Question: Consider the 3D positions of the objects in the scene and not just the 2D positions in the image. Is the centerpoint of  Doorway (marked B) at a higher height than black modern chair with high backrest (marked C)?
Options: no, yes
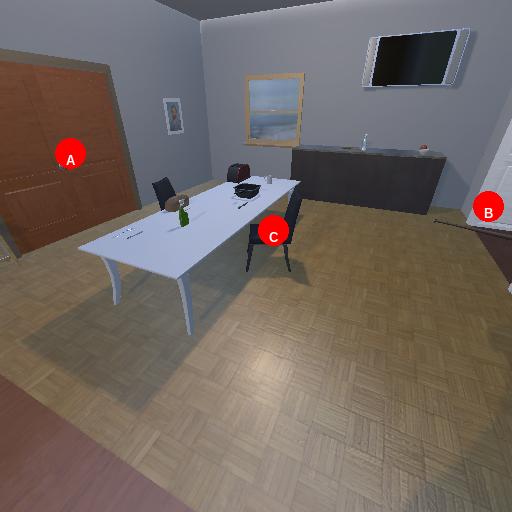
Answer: no